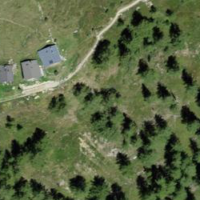
EUNIS habitat code: 23
Species observed at this site:
Papilio machaon
Erebia tyndarus
Campanula barbata
Aglais urticae